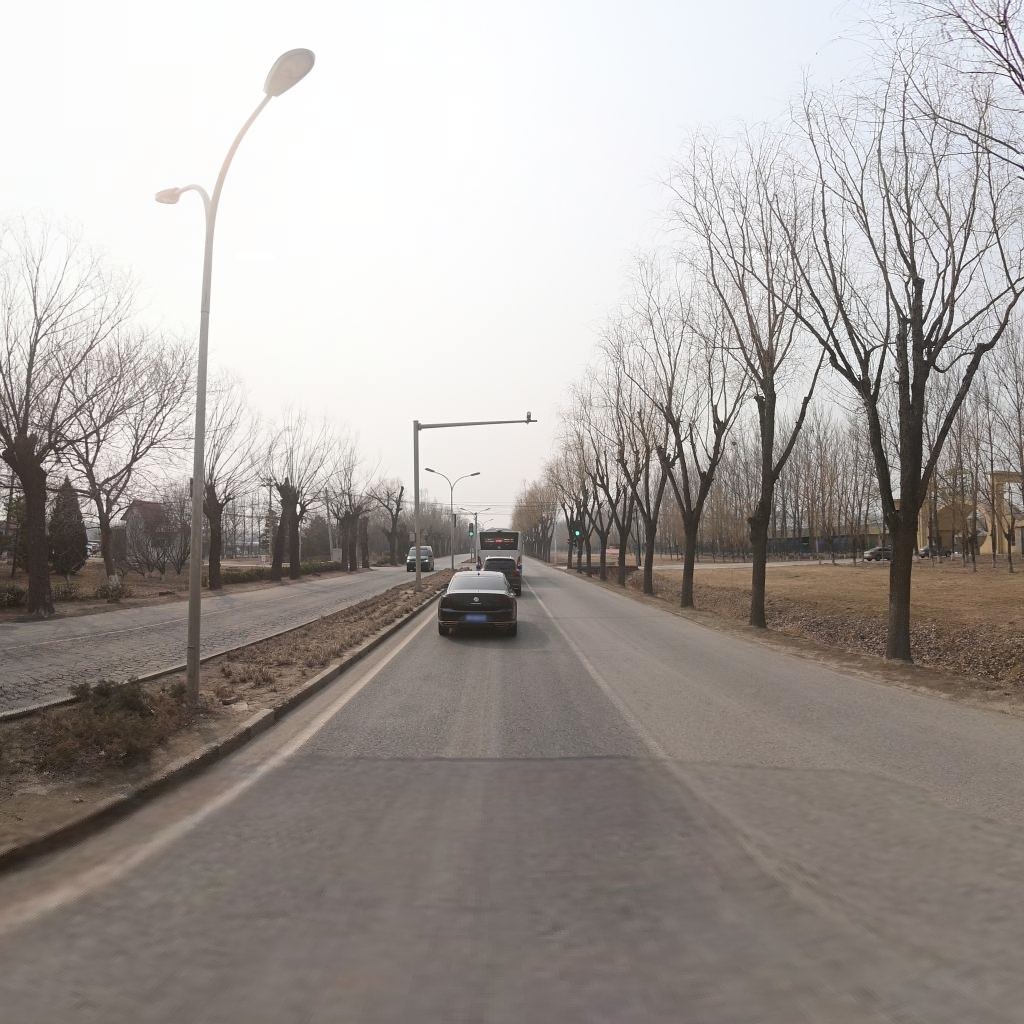
Region: Haidian
Road damage annotations: alligator crack